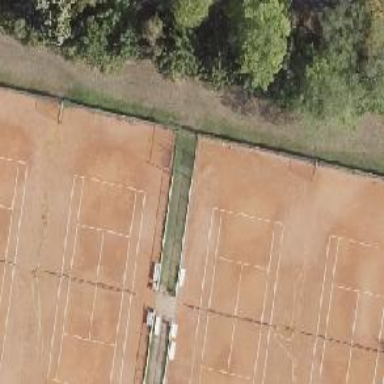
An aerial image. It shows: Tennis court in leisure pitch.